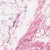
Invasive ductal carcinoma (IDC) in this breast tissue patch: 0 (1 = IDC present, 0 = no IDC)